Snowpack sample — Snodgrass Mountain, Crested Butte, Colorado (2/4/25, 12:06 PM MST)
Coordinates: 38.923, -106.968
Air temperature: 35 °F
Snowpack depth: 80 cm
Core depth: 10 cm
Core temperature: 32 °F
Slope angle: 14°, slope face: 78°
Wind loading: low
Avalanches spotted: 0
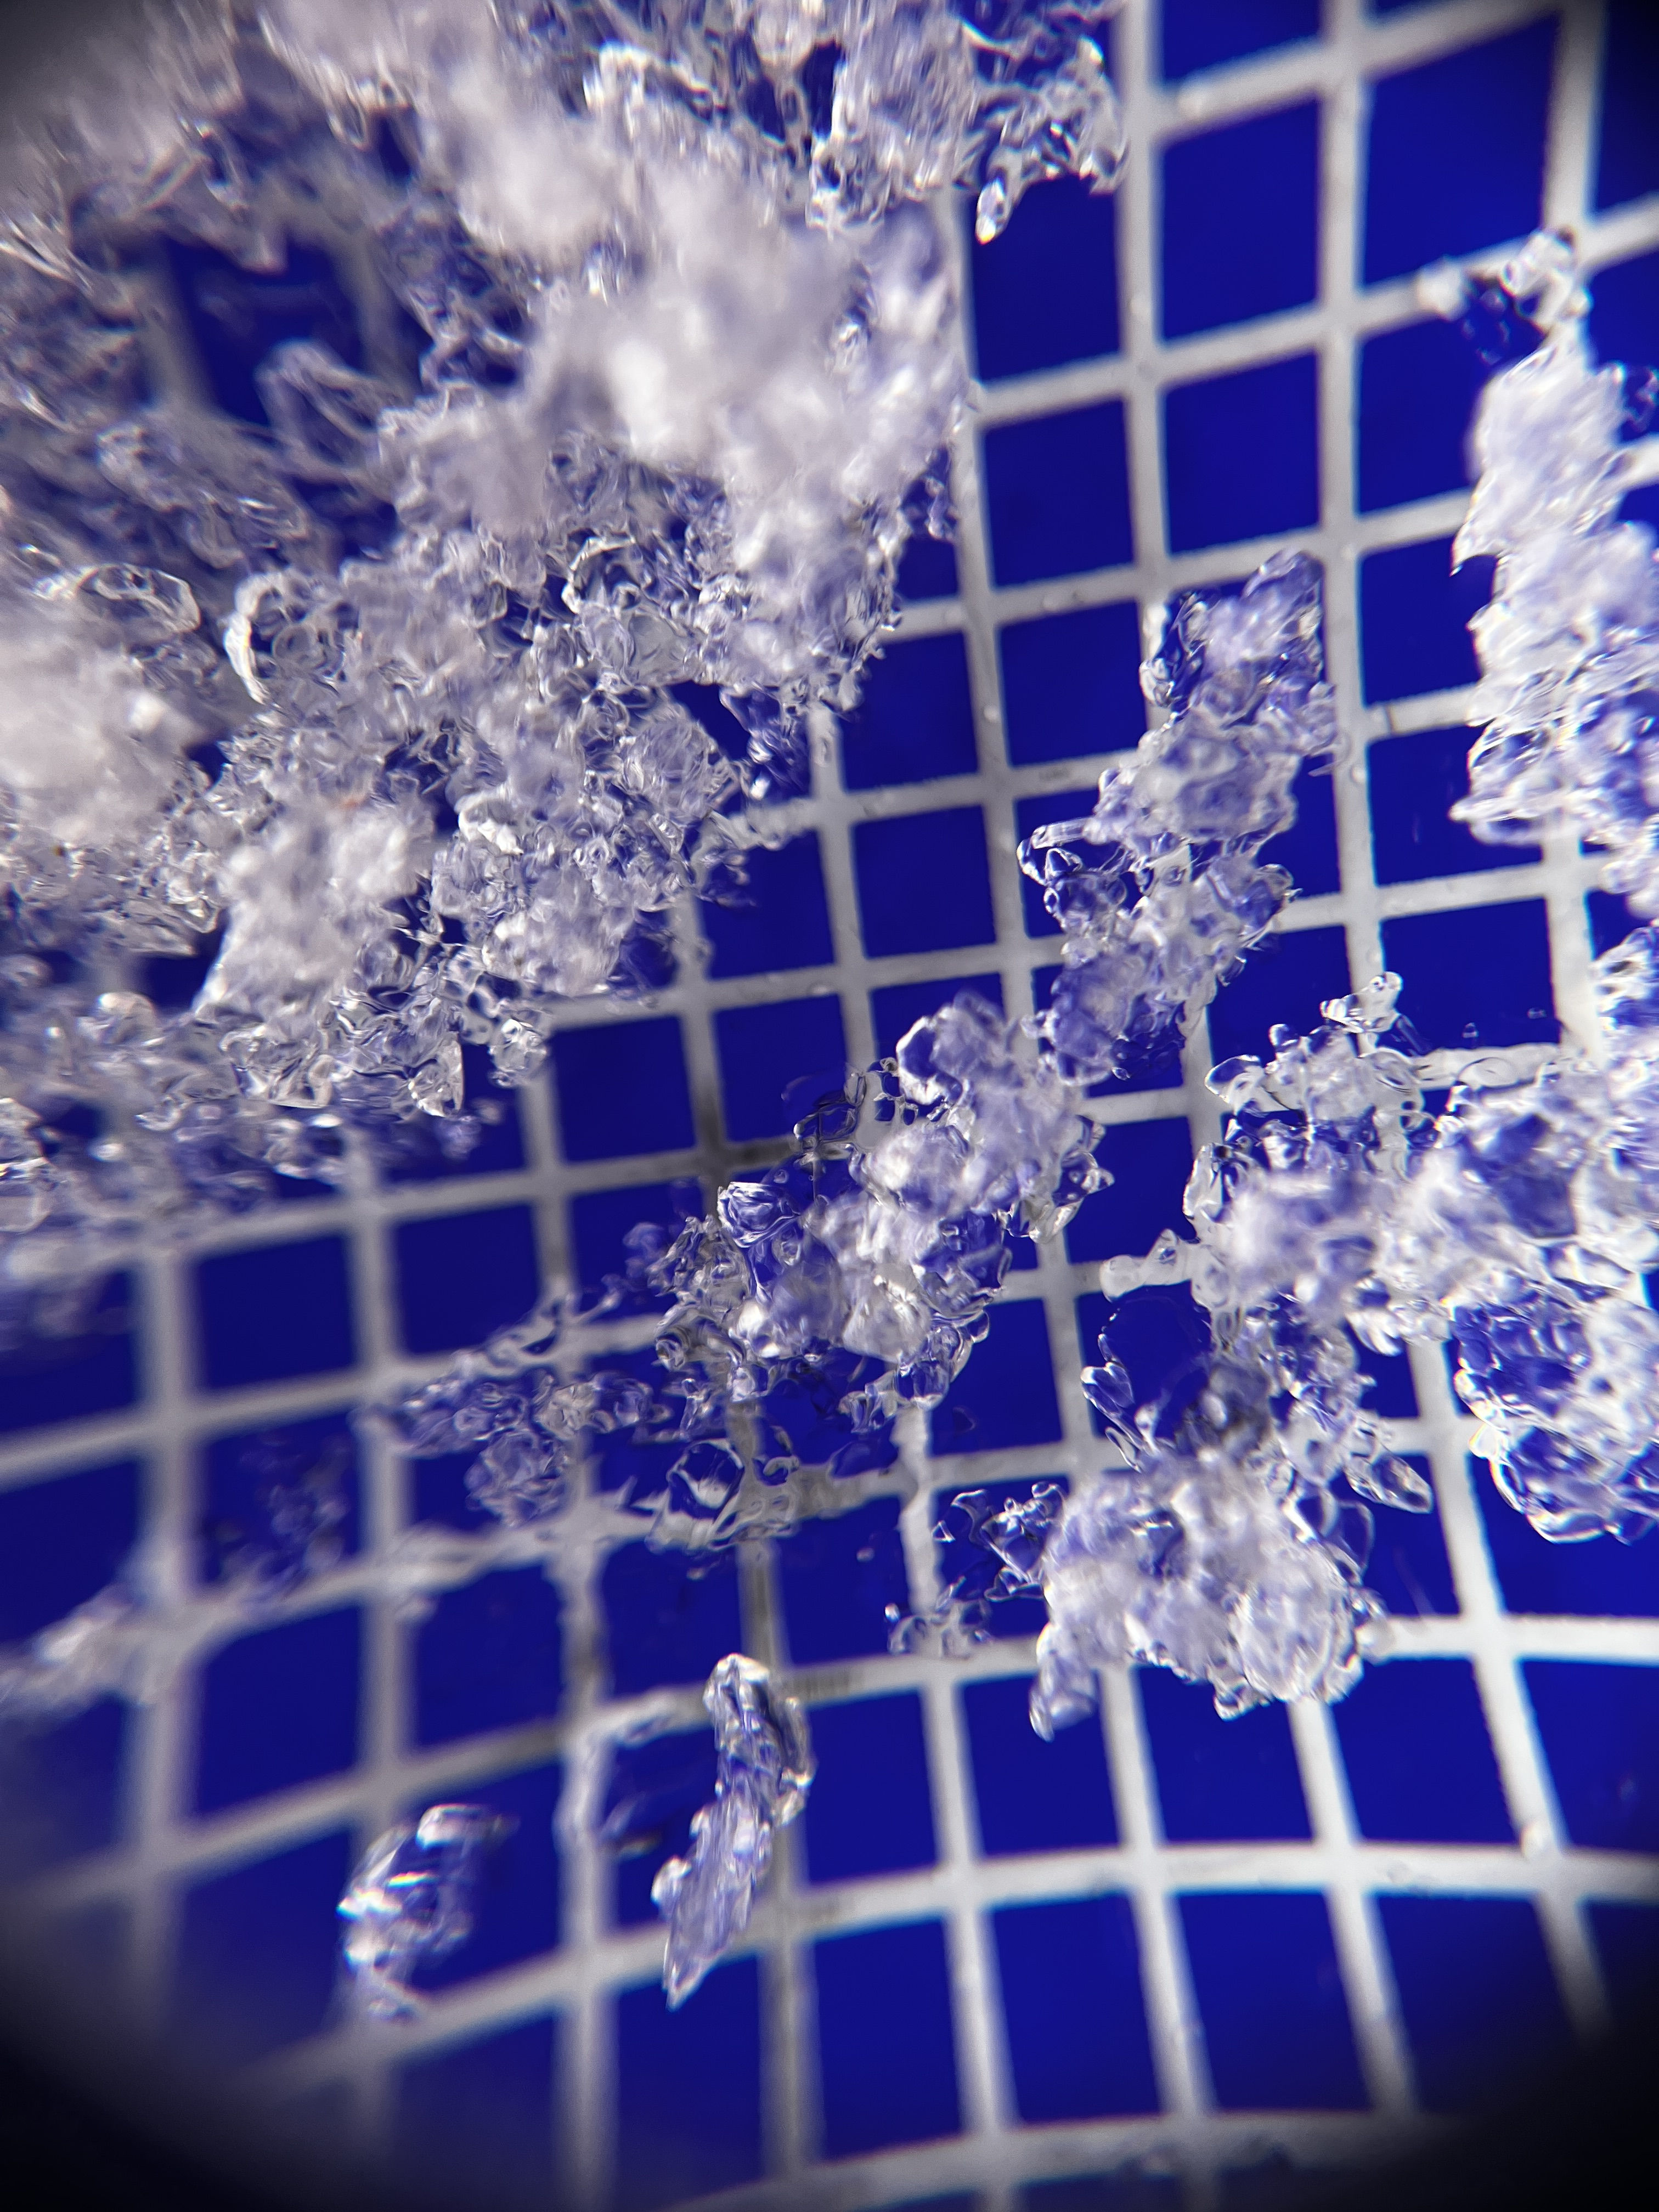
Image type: magnified_profile
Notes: No avalanches nearby, unusually warm weather for the last month reported by residents, Collected 25 yards from treeline